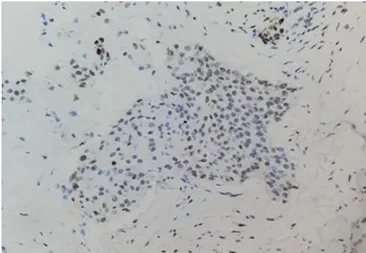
Immunohistochemistry of MMR proteins. MSH2.
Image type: pathology (immunostaining)